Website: bh-photo
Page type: customer-info-address
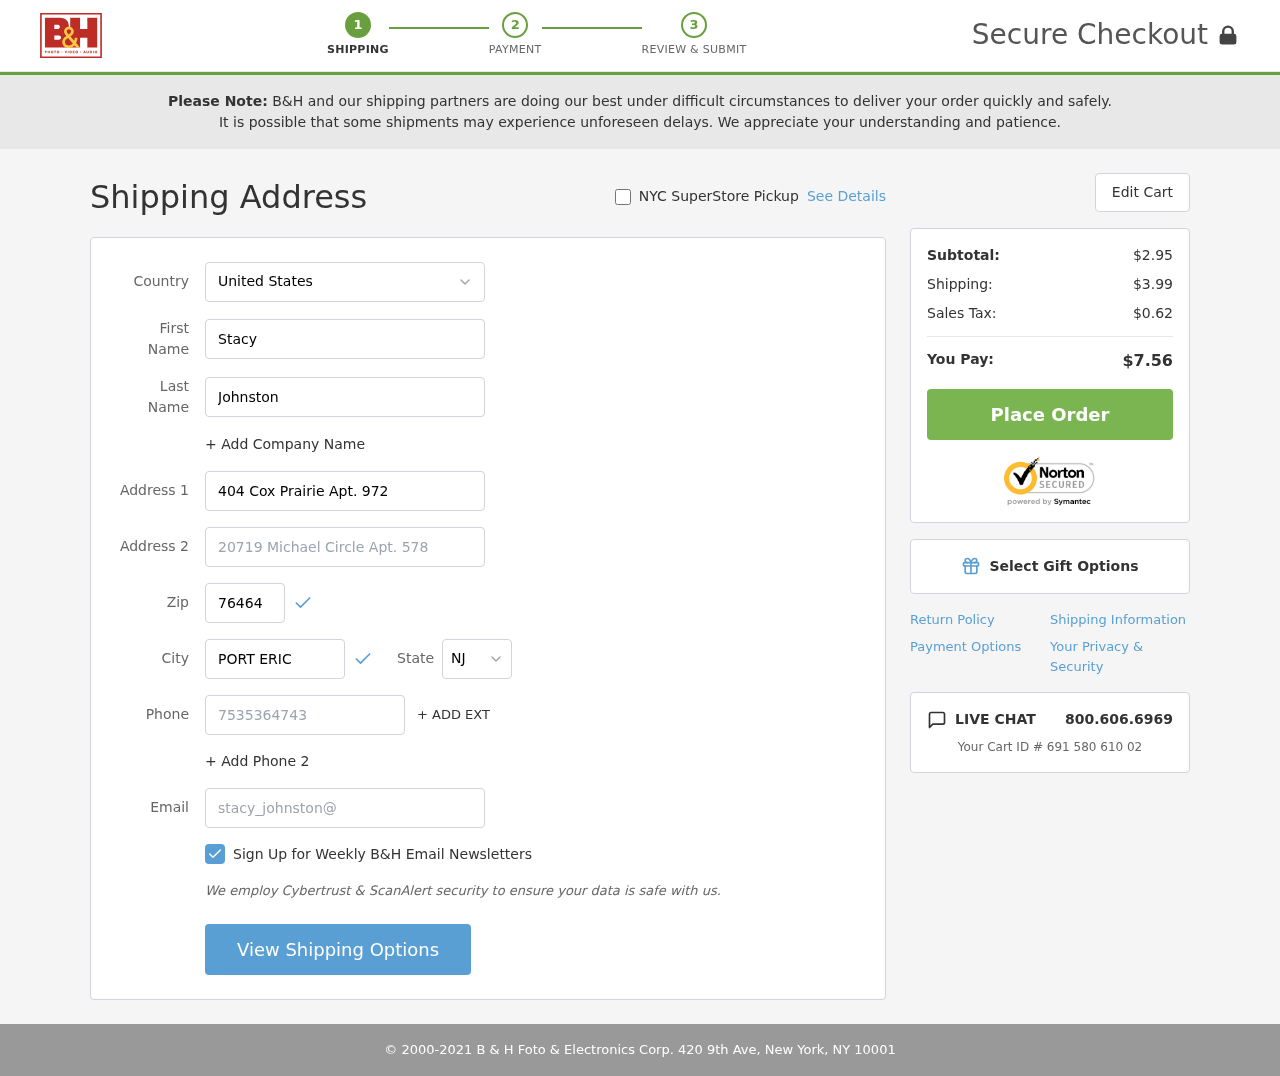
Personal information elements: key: PII_CITY
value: Port Eric
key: PII_COUNTRY
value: United States
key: PII_EMAIL
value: stacy_johnston@hotmail.com
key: PII_FIRSTNAME
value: Stacy
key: PII_LASTNAME
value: Johnston
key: PII_PHONE
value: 7535364743
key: PII_POSTCODE
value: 76464
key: PII_STATE_ABBR
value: NJ
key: PII_STREET
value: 404 Cox Prairie Apt. 972
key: PII_STREET2
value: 20719 Michael Circle Apt. 578
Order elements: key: ORDER_SUBTOTAL
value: $2.95
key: ORDER_SHIPPING_COST
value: $3.99
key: ORDER_TAX
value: $0.62
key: ORDER_TOTAL
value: $7.56
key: ORDER_ID
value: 691 580 610 02